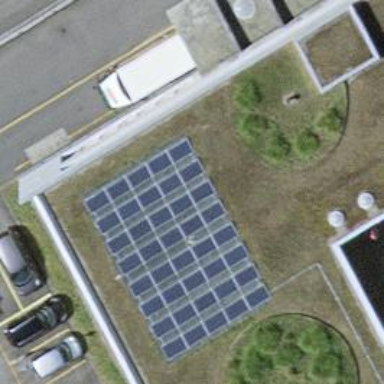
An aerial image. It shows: Solar power generator using photovoltaic panels.